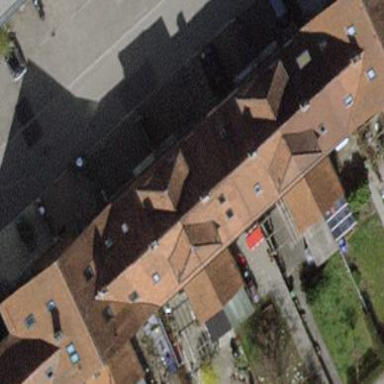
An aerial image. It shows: Building with tile roof.